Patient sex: F
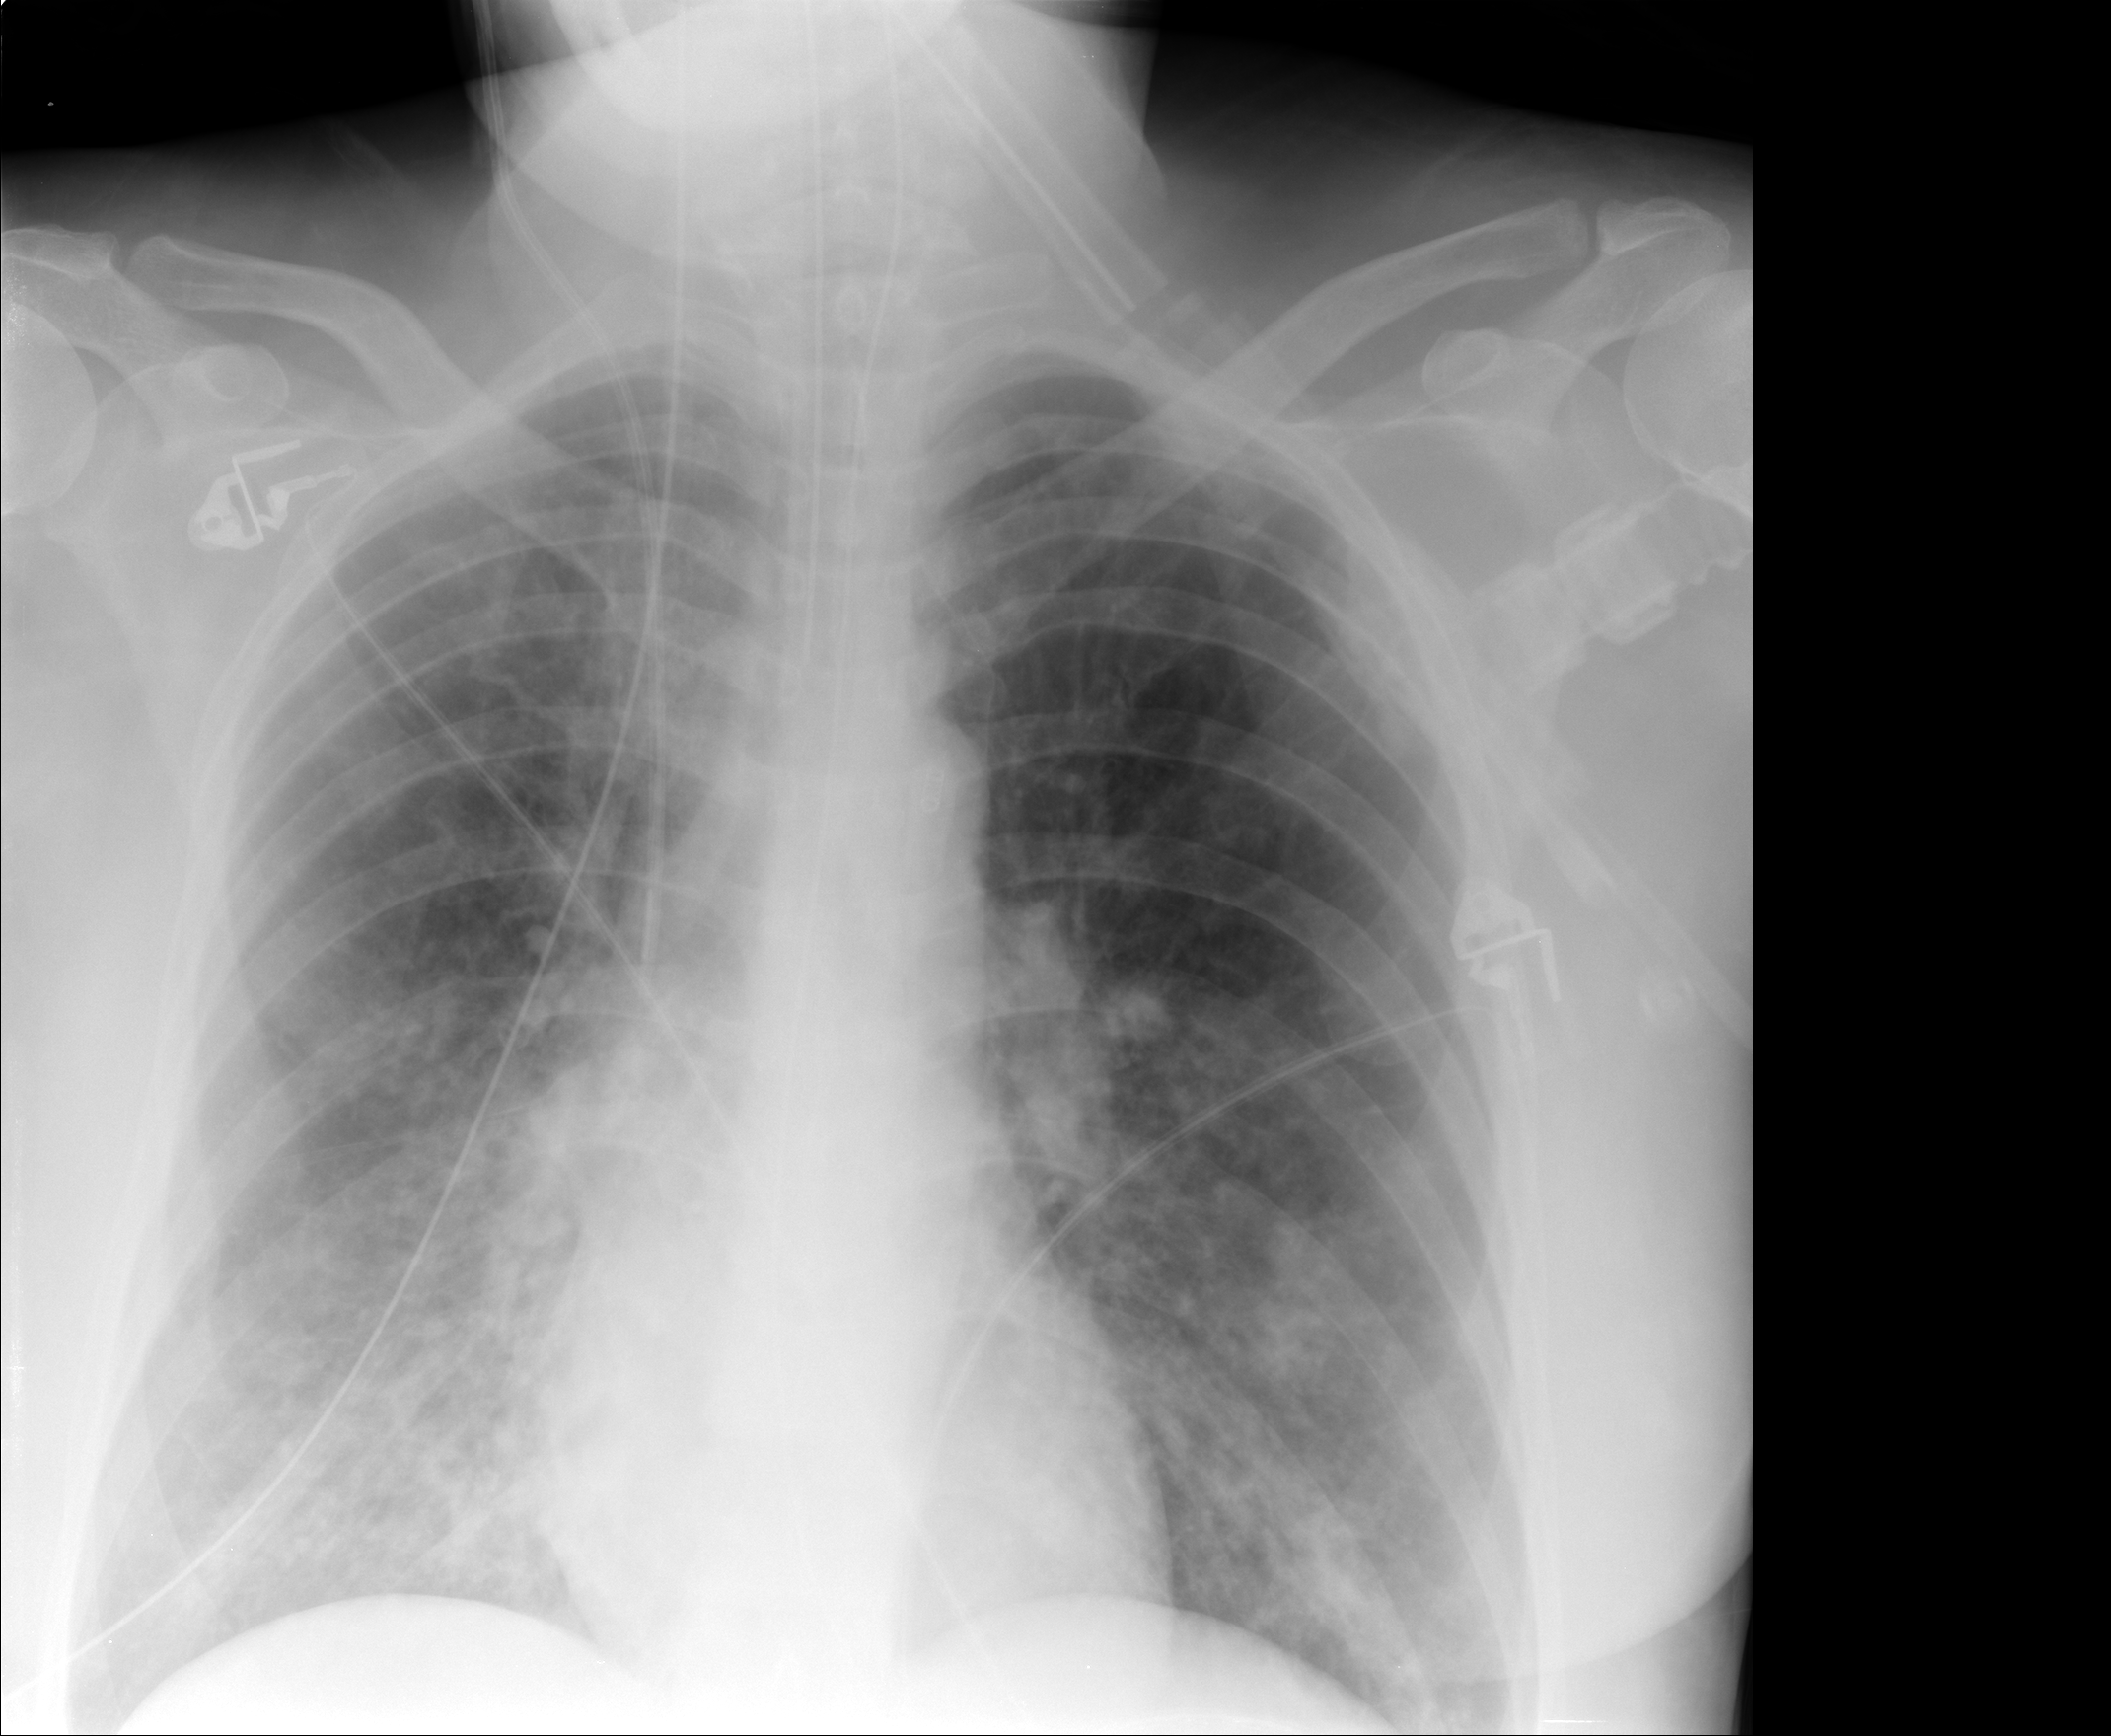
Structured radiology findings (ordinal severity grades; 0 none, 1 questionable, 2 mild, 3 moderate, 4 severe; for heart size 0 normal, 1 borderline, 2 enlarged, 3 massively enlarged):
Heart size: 0
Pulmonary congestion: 3
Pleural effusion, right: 0
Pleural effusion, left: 0
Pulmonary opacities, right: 3
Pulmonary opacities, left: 2
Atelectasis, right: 2
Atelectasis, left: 2